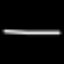
Label: line